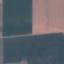
Land use / land cover class: AnnualCrop